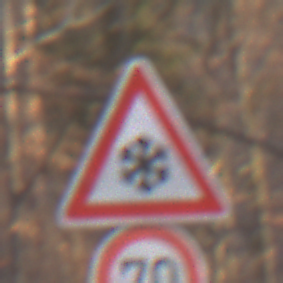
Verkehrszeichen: SchneeOderEisglaette
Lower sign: Geschwindigkeit70
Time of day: SunriseSunset
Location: Outdoor (Nature)
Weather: Clear
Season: Autumn
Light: Natural